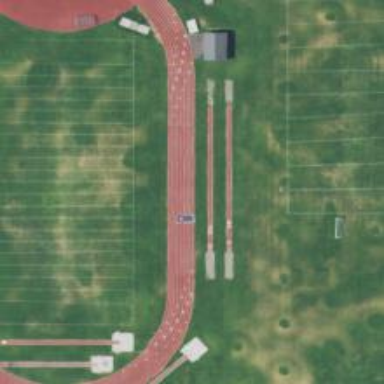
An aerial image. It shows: Athletics track located on leisure land.